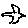
Label: bird